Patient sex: F
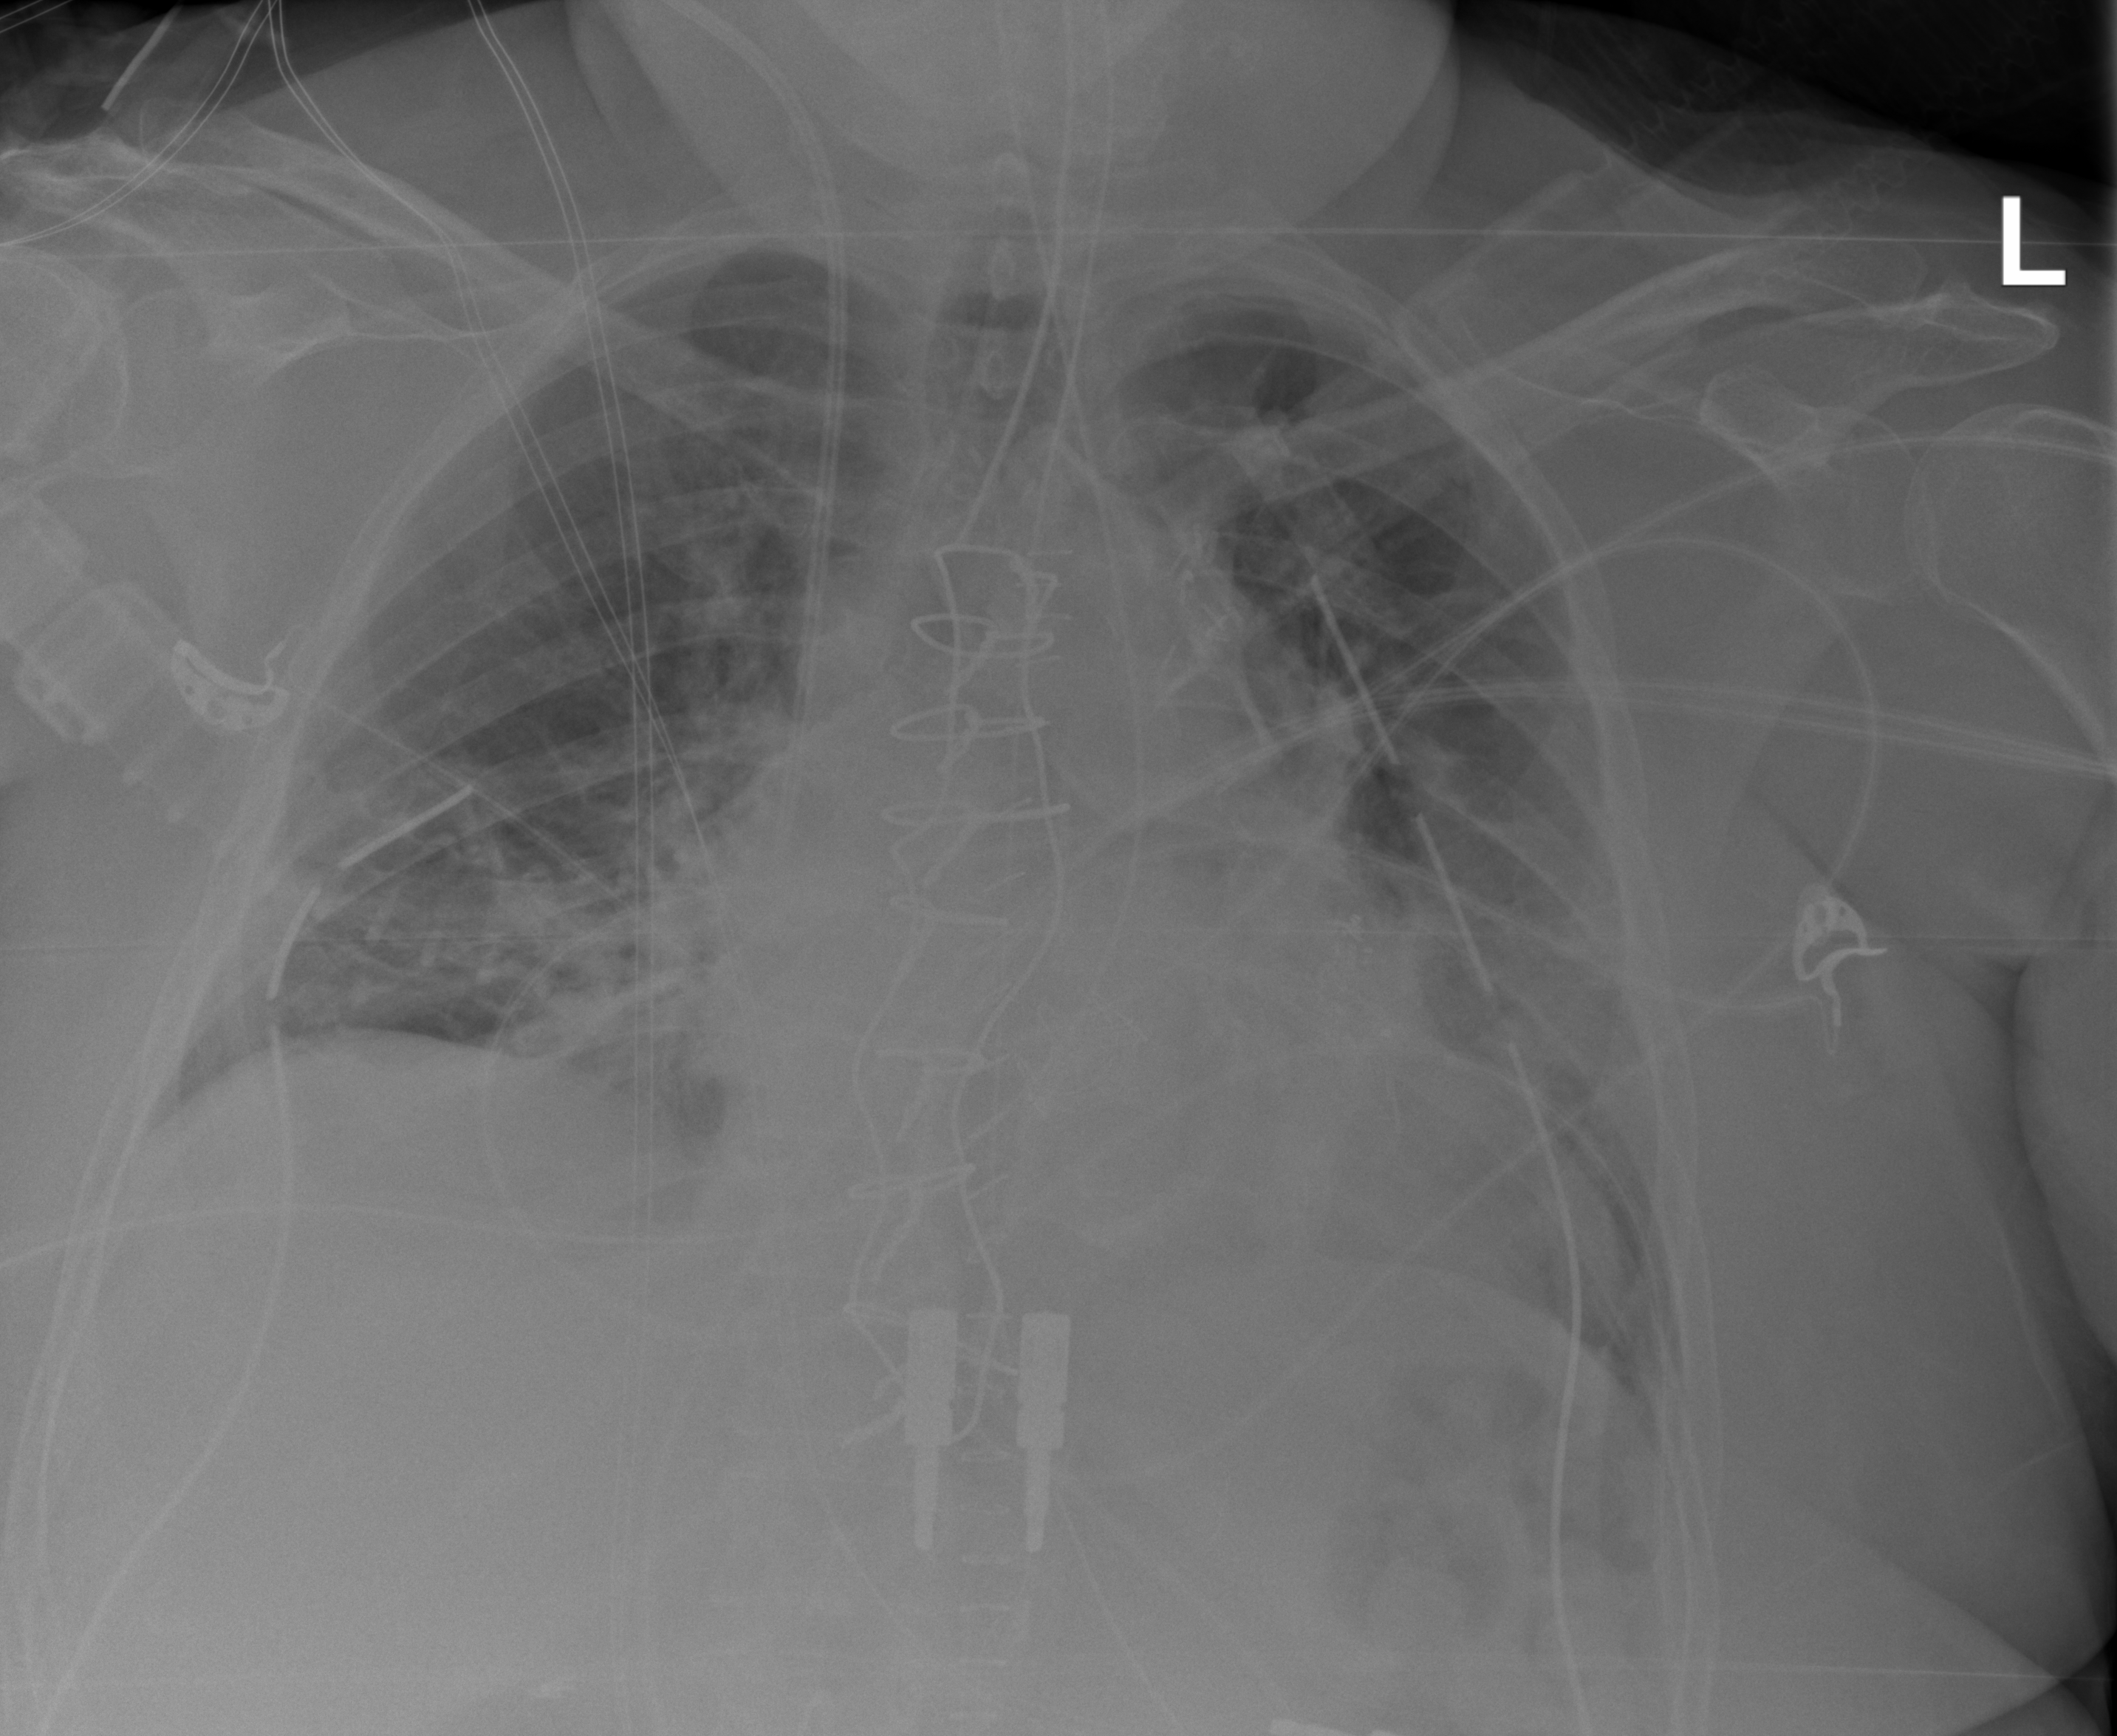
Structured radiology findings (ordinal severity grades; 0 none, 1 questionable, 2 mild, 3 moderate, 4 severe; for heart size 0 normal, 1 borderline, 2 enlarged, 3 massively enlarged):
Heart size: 2
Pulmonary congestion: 2
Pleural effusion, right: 0
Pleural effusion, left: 2
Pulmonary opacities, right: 1
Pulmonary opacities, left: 1
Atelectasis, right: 2
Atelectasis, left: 2